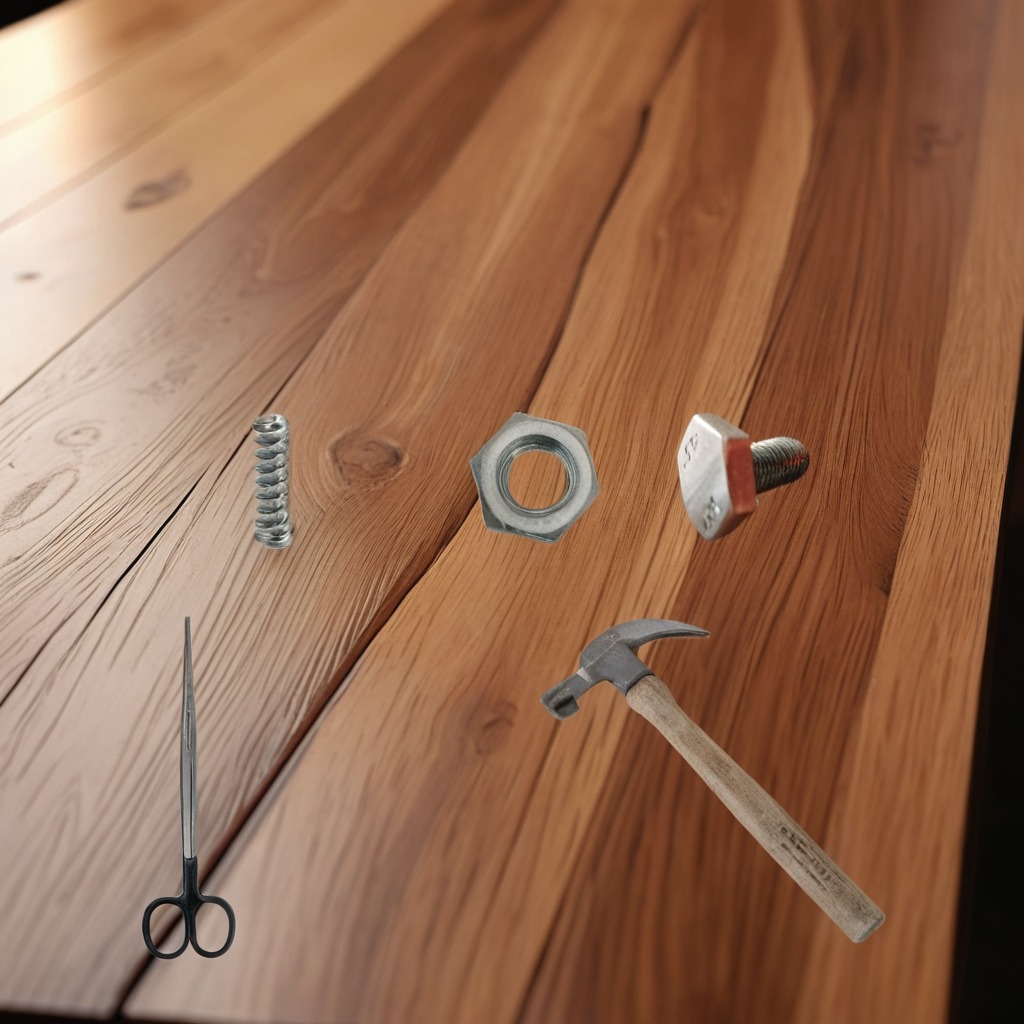
A metal machine screw, a hammer, a coiled metal spring, a metal nut, and a pair of scissors are lying on the wooden table.